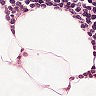
Metastatic tissue present: yes